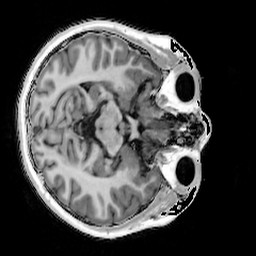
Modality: T1w
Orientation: axial
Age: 16
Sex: female
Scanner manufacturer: siemens
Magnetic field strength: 3 T
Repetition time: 4 s
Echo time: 0.00291 s